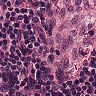
Metastatic tissue present: no